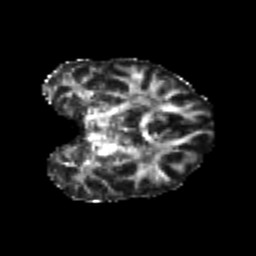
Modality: FA
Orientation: coronal
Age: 20
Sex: female
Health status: healthy
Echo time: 0.074 s